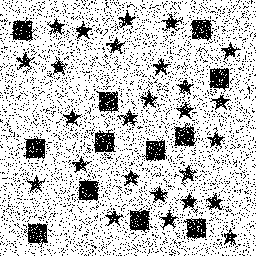
Squares: 12
Triangles: 0
Stars: 26
Total shapes: 38